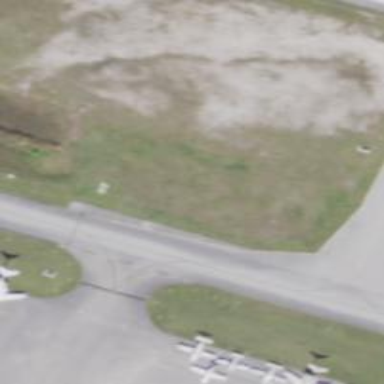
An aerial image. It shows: View of taxiway at the airport.